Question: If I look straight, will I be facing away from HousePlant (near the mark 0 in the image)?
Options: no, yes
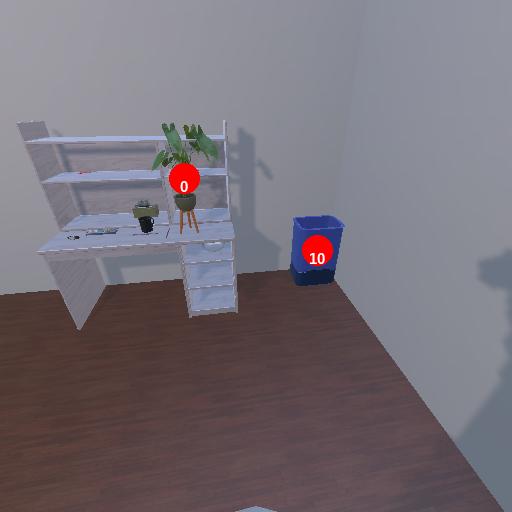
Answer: no